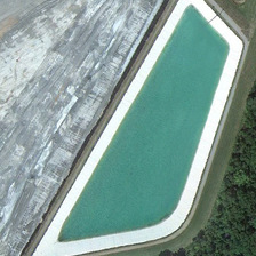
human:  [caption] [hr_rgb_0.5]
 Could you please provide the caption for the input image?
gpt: Here is the white bare pond and square smart pond next to the grey bare land and forest.

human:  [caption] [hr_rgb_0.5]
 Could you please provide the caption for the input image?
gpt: There is a quadrilateral intelligent pond, next to a gray bare land and a forest.

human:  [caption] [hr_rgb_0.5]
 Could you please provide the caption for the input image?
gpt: Between the forest and the gray ground was a pond with a narrow round white bank.

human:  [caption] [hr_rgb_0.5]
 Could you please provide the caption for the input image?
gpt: the green pond with white bank is next to a stretch of gray cement land and a piece of trees .

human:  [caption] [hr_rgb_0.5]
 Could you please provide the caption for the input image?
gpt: A pond with a narrow circular white embankment is sandwiched between the forest and gray white ground.